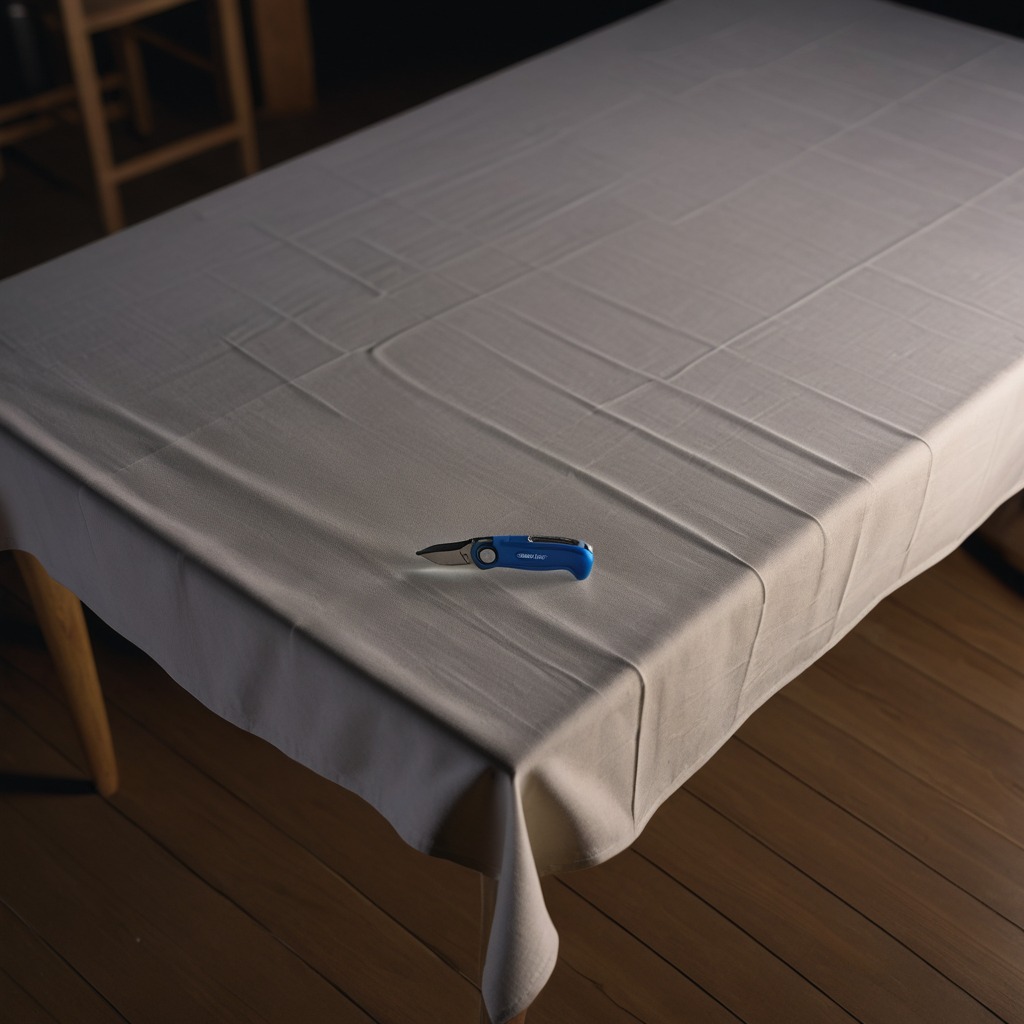
A utility knife is lying on the wooden table.